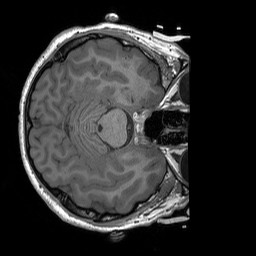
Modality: T1w
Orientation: axial
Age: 24
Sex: male
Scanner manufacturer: siemens
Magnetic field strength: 3 T
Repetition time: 1.9 s
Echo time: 0.00243 s